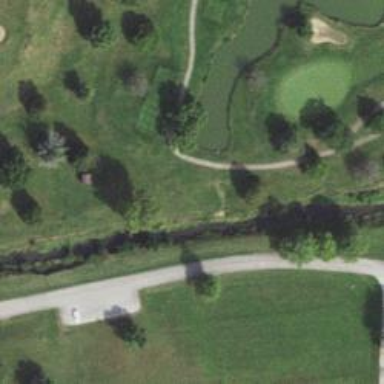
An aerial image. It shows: Path used for both walking and golf.